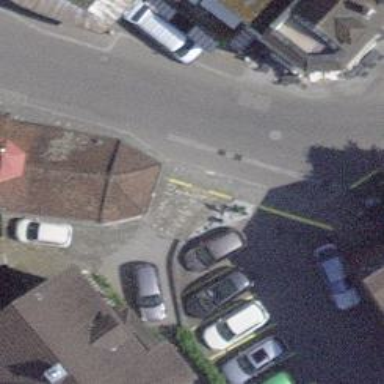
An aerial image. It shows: View of roof with edges.